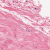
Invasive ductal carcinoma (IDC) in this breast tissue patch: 0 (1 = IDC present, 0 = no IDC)